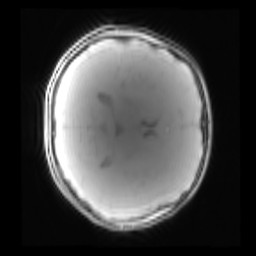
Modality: PDw
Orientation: axial
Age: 10
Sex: female
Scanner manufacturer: siemens
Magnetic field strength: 3 T
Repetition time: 0.25 s
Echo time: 0.00103 s